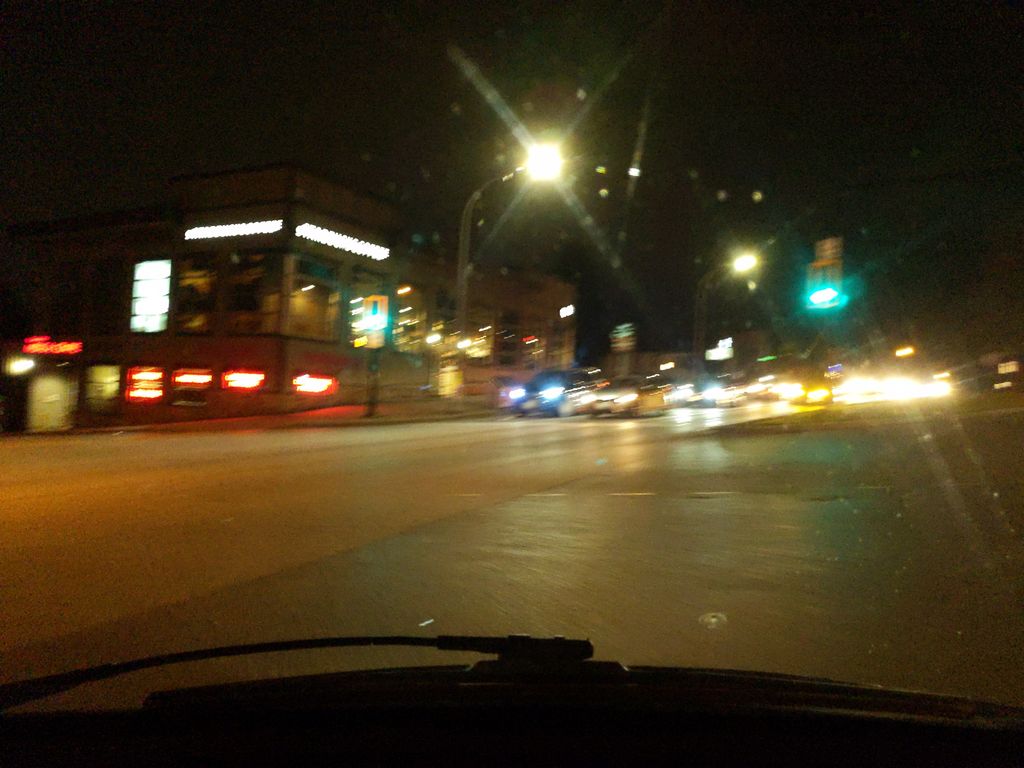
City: vancouver